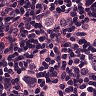
Metastatic tissue present: no